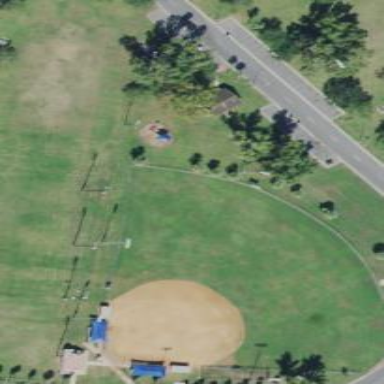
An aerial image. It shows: Baseball pitch for leisure and sports activities.